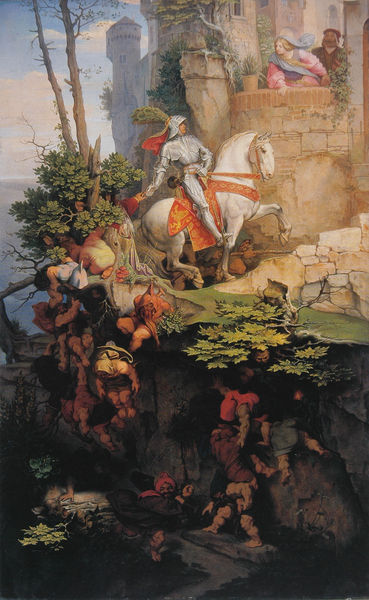
Titel: Der Ritt Kunos von Falkenstein
Künstler: Moritz von Schwind
Standort: Leipzig
Institution: Museum der Bildenden Künste
Schlagwörter: baum, berg, blau, blätter, feder, felsen, gemälde, held, himmel, laub, mann, meer, wasser, weiß, wolken, bäume, fluss, gelb, grün, landschaft, menschen, ocker, äste, braun, fenster, frau, grau, licht, männer, orange, schwarz, dame, rot, weg, wiese, wolke, beige, leute, architektur, federn, stein, steine, herr, öl, ast, brüstung, busch, paar, blatt, pflanze, prinzessin, pferd, reiter, turm, federbusch, ritt, sattel, zaumzeug, balkon, blumentopf, topf, abhang, fels, gebirge, mauer, schlucht, steil, steinmauer, romantik, lanze, wiess, ruine, burg, türme, festung, abgrund, geschirr, schwert, waffe, helm, fräulein, ritter, brokat, rüstung, schimmel, sieg, wappen, efeu, dukel, schloß, ross, märchen, sturz, rouge, mönch, nibelungen, ahorn, zwerg, helmbusch, räuber, femme, bote, schlachtross, burgfräulein, nature, klettern, troubadour, cheval, zwerge, retten, rettung, stürzen, retter, kegeldach, liebesszene, kegelturm, schwindt, moyen age, moritz von schwind, nibelungensage, mer, burgfried, befreiung, chevalier, fela, hinabstürzen, lohegrin, lohengrin, mut, mutig, ritterhelm, steil held, armure, ocean, forteresse, kuno, dsme, chateau fort, enritt, ritter und herzenswarme